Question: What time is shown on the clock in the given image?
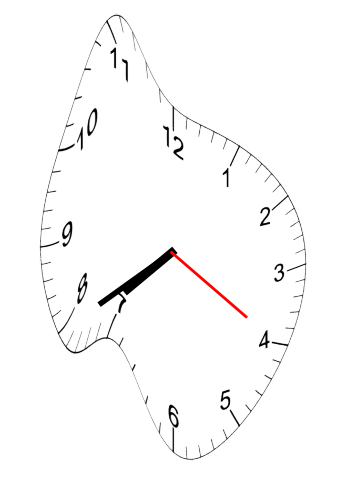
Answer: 07:39:20